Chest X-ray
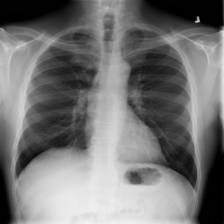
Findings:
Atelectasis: negative
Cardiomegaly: negative
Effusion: negative
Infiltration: negative
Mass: negative
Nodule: negative
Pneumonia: negative
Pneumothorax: negative
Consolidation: negative
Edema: negative
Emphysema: negative
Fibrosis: negative
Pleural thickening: negative
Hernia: negative